Field crop: tomato
Growth stage: 2
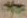
Species: solanum